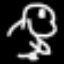
Label: frog